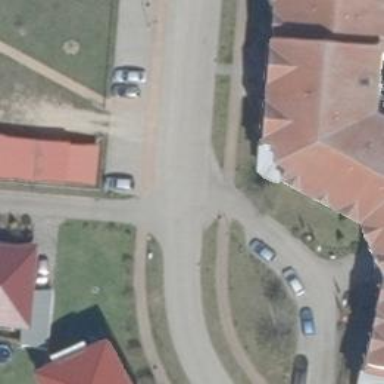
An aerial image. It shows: Living street.